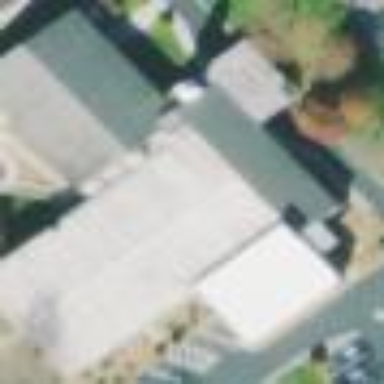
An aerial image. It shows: Beautiful church building.